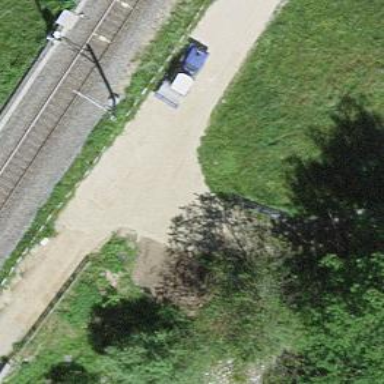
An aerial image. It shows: Pebblestone track with grade2 quality.